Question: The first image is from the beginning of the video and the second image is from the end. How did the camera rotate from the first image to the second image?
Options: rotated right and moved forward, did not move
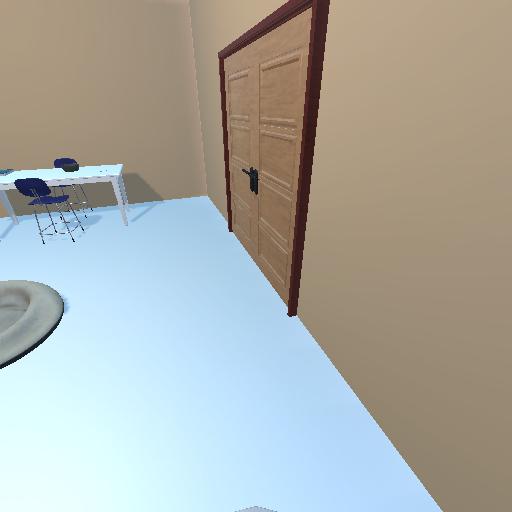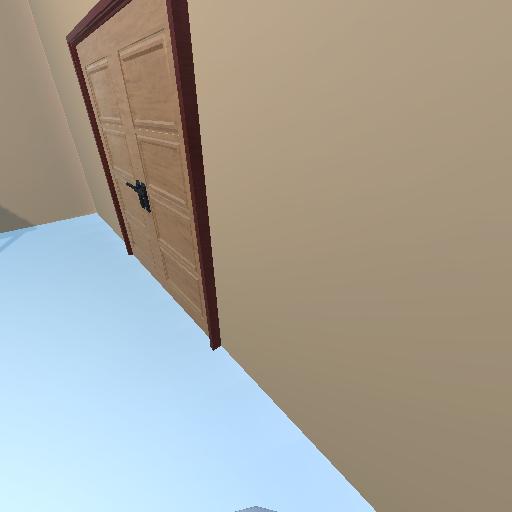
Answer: rotated right and moved forward